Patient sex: M
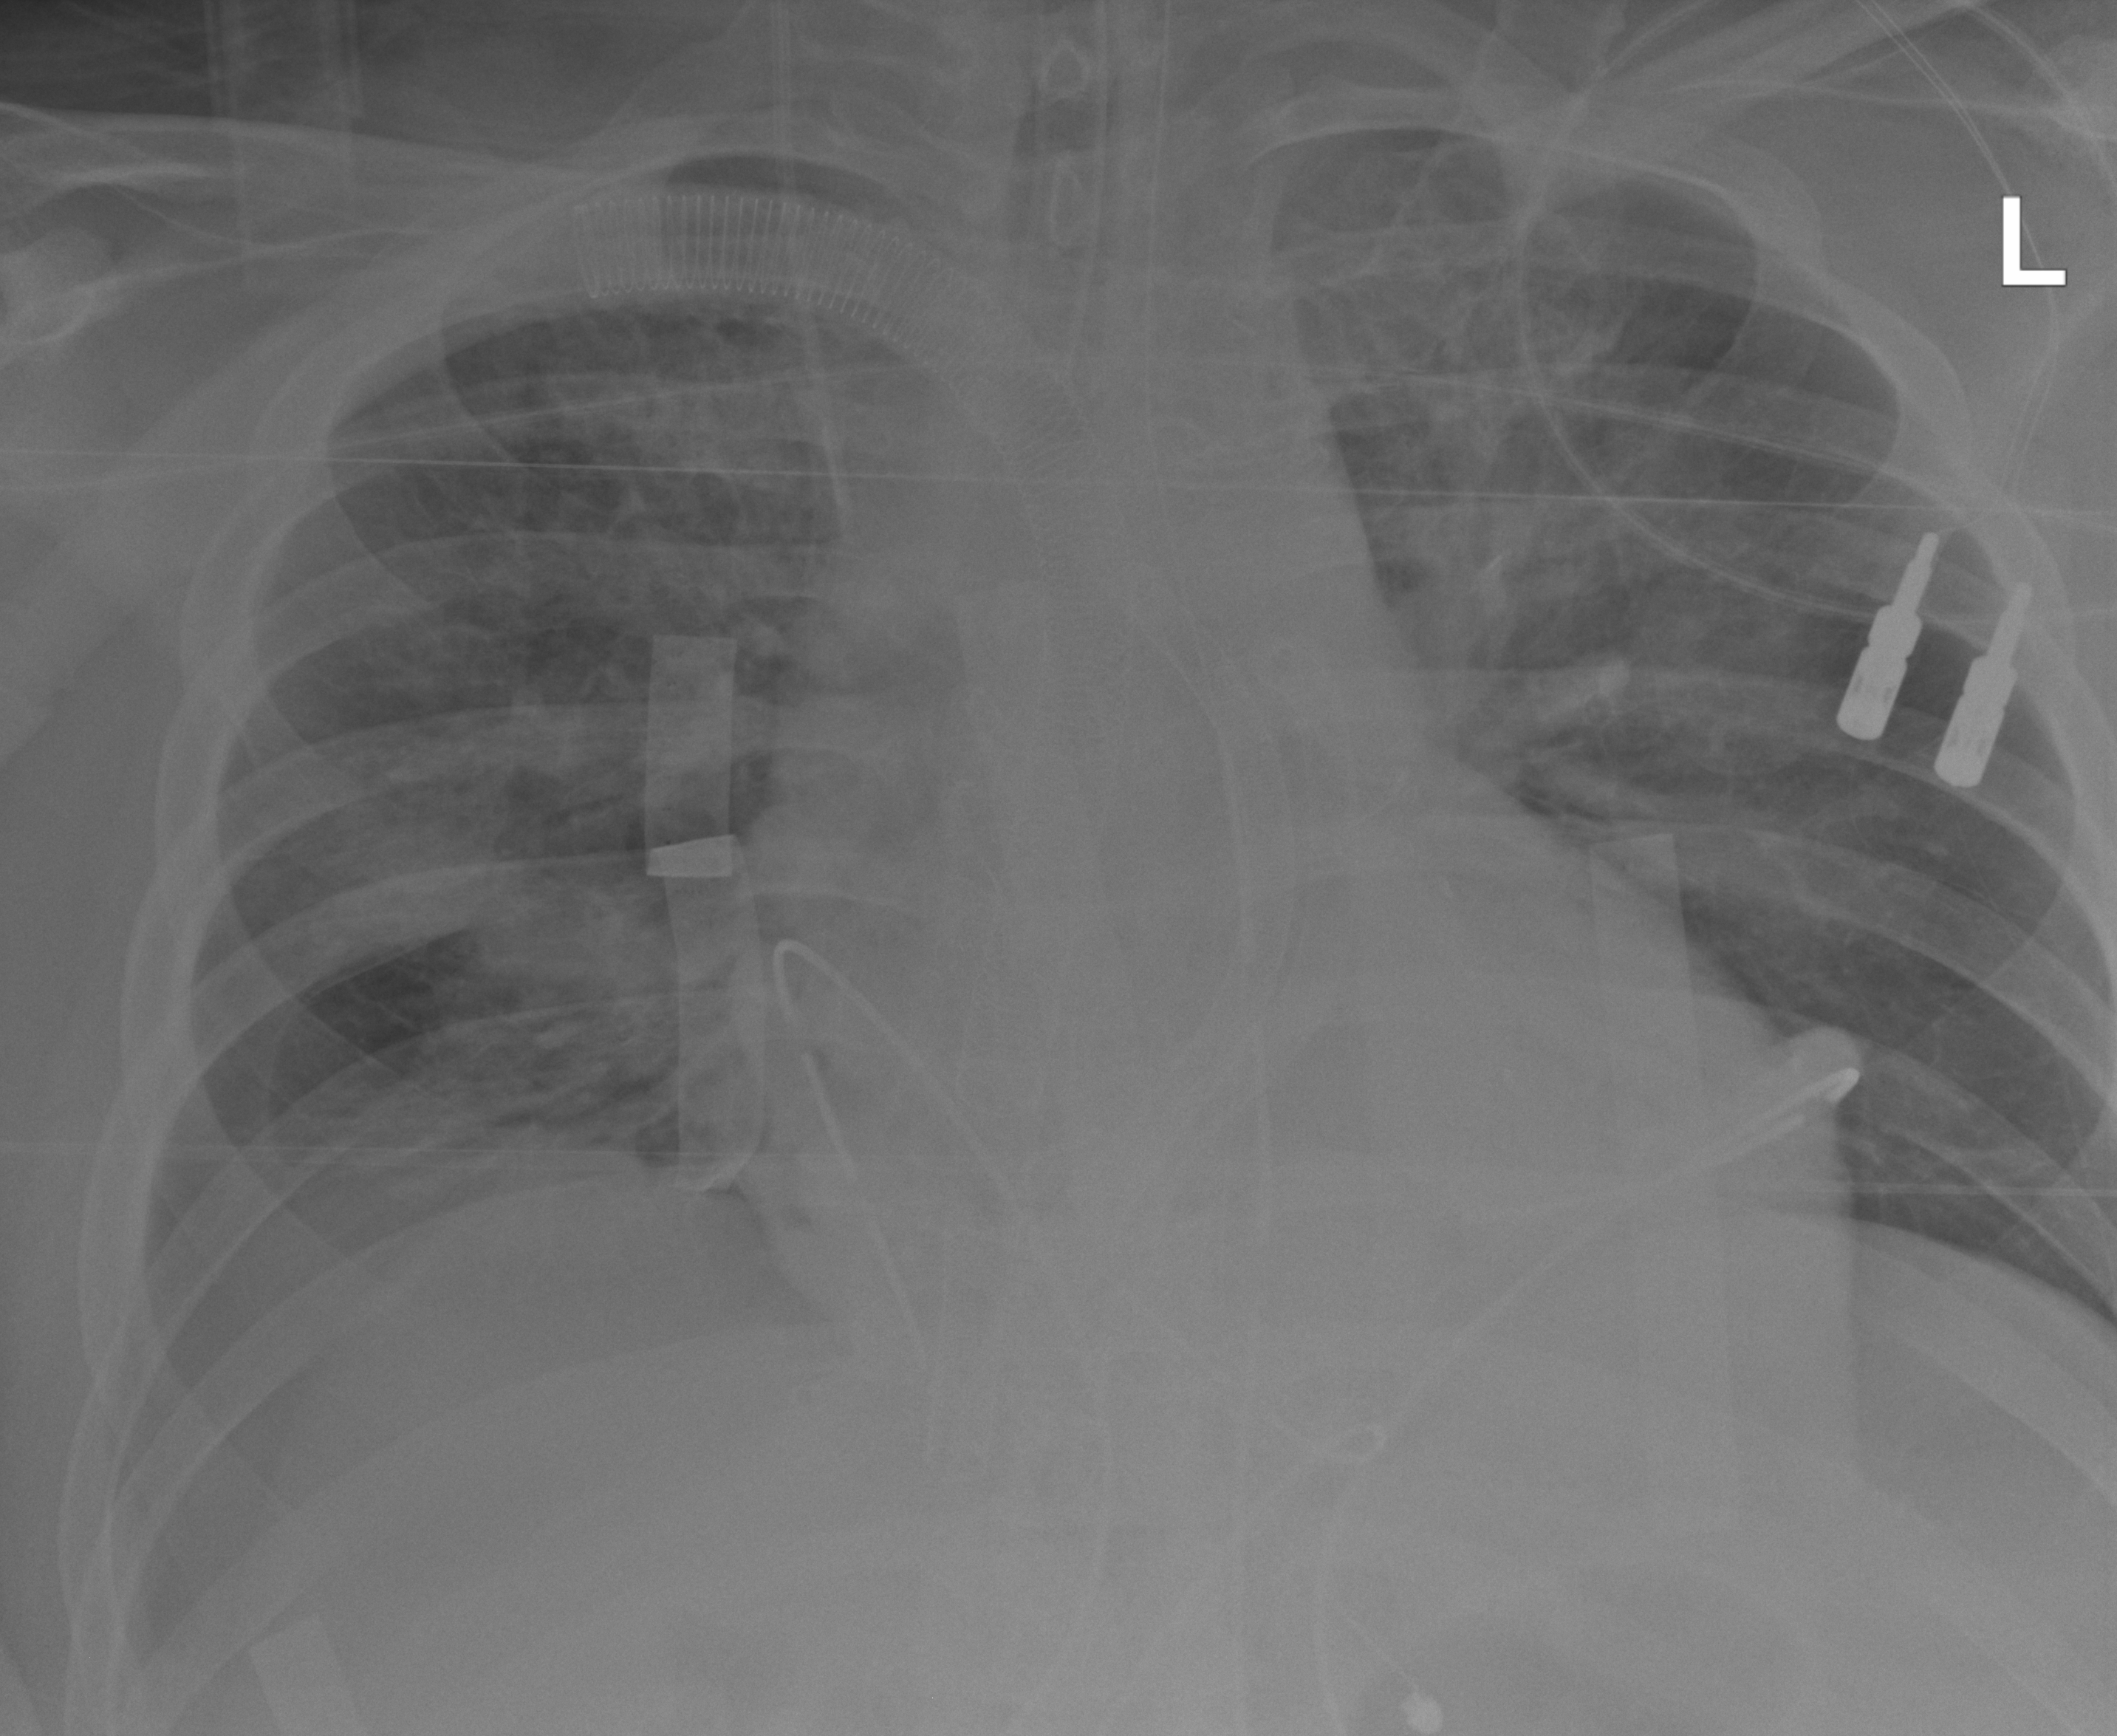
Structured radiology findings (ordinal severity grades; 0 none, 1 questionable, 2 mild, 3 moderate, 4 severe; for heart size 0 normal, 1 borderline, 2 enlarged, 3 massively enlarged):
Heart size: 1
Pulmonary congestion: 2
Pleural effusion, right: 1
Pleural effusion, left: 0
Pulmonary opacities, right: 2
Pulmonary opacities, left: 2
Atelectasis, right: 2
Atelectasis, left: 2